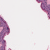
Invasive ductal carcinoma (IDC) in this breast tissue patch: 0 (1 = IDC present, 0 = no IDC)